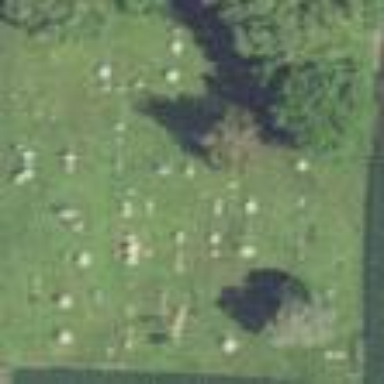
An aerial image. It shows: Cemetery.